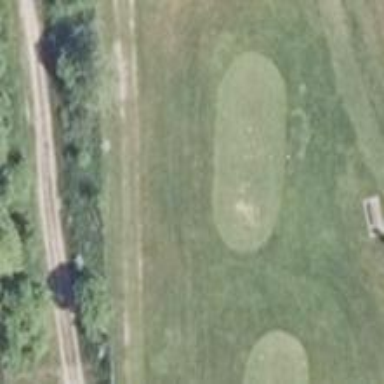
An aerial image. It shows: View of golf hole.